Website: walmart
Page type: billing-address
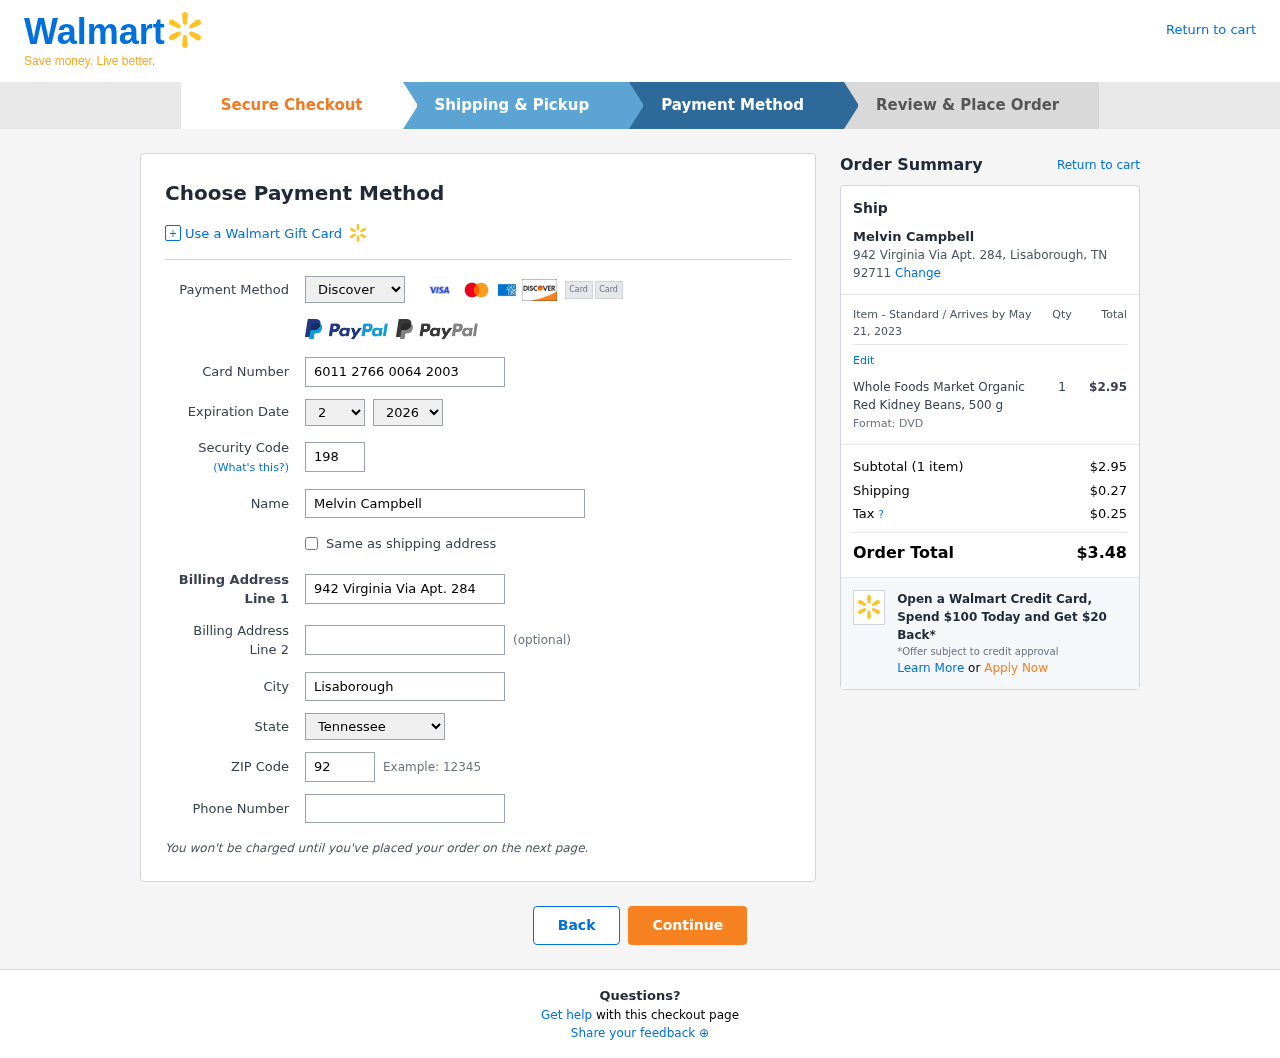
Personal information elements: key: PII_CARD_CVV
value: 198
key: PII_CARD_EXPIRY_MONTH
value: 02
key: PII_CARD_EXPIRY_YEAR
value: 26
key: PII_CARD_NUMBER
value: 6011 2766 0064 2003
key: PII_CARD_TYPE
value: Discover
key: PII_CITY
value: Lisaborough
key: PII_CITY_STATE_ZIP
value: Lisaborough, TN 92711
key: PII_FULLNAME
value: Melvin Campbell
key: PII_PHONE
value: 5587465092
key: PII_POSTCODE
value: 92711
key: PII_STATE
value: Tennessee
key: PII_STREET
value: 942 Virginia Via Apt. 284
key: PII_FULLNAME2
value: Melvin Campbell
Product elements: key: PRODUCT1_NAME
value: Whole Foods Market Organic Red Kidney Beans, 500 g
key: PRODUCT1_PRICE
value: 2.95
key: PRODUCT1_QUANTITY
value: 1
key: PRODUCT1_DESC
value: Format: DVD
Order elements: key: ORDER_DELIVERY_DATE
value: May 21, 2023
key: ORDER_NUM_ITEMS
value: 1
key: ORDER_SUBTOTAL
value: $2.95
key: ORDER_SHIPPING_COST
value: $0.27
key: ORDER_TAX
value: $0.25
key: ORDER_TOTAL
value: $3.48